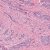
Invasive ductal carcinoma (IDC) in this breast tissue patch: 1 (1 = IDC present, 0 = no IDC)